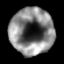
Tissue: prostate
Cell type: Myeloid cells
Senescence score: 0.3003
Nuclear area (px): 1954
Mean DAPI intensity: 131.746